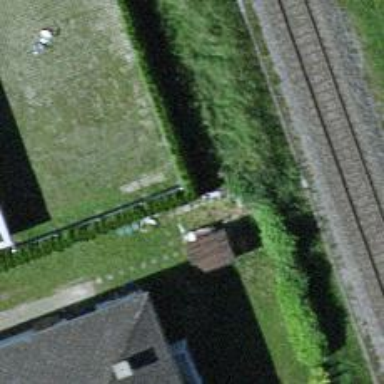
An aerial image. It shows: Hedge barrier.